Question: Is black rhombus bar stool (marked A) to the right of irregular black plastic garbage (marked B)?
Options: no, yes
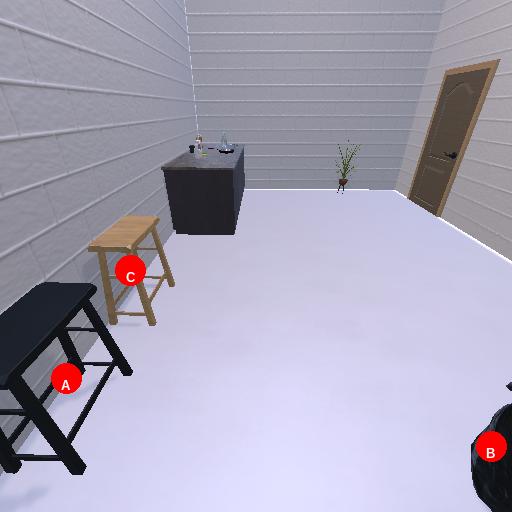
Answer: no